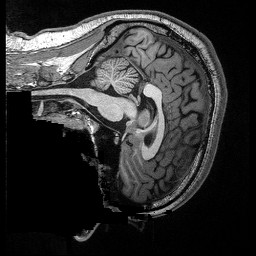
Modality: T1w
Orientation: sagittal
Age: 29
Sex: male
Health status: ill
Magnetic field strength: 3 T
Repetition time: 2.53 s
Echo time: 0.00331 s